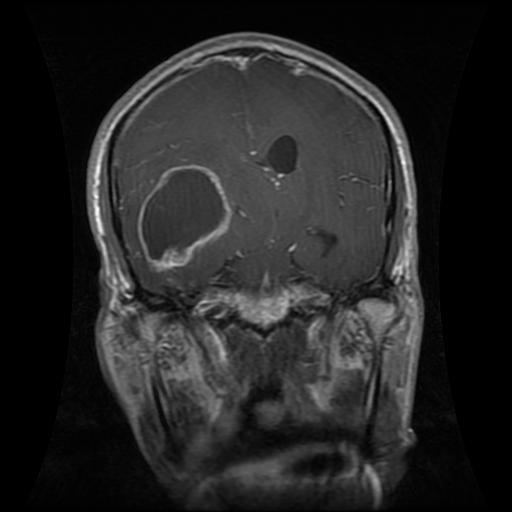
Label: glioma